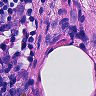
Metastatic tissue present: no